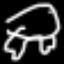
Label: frog